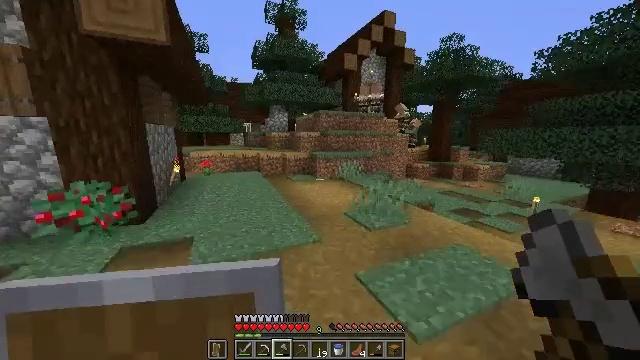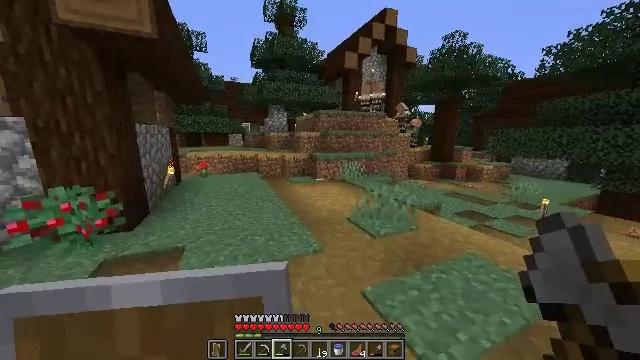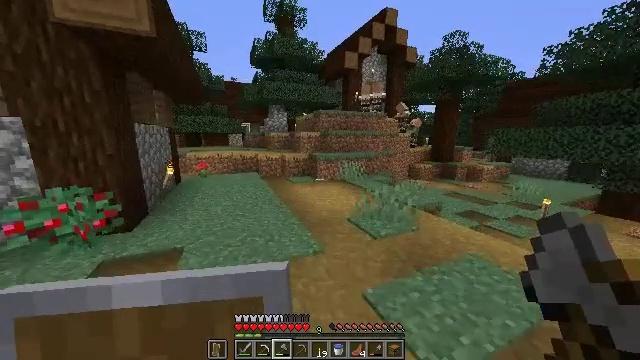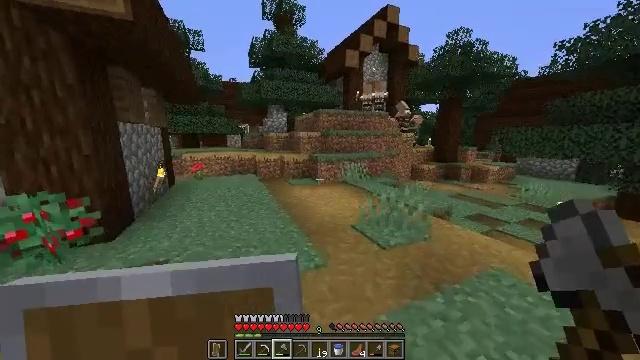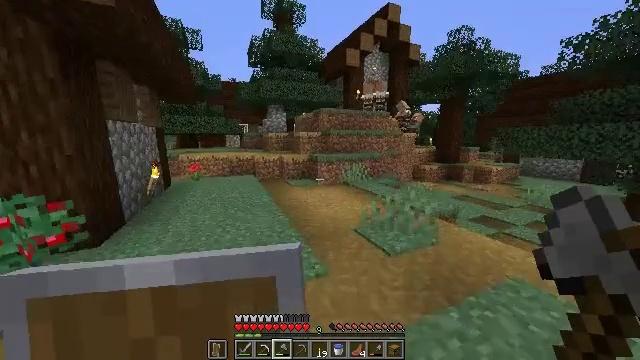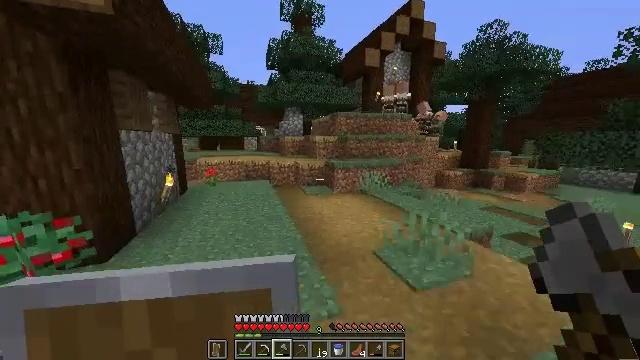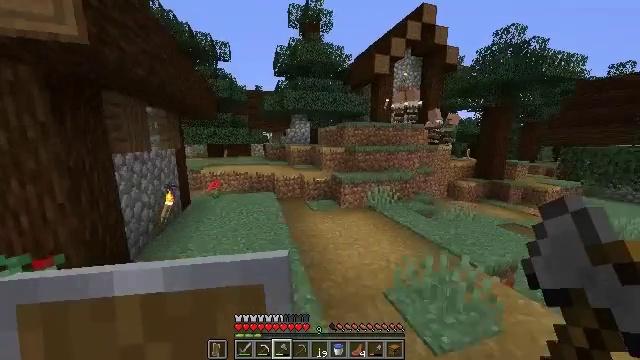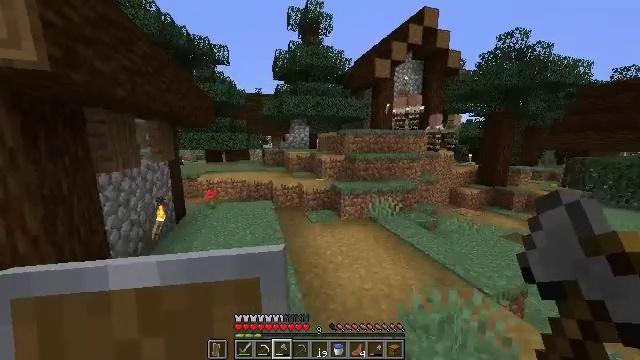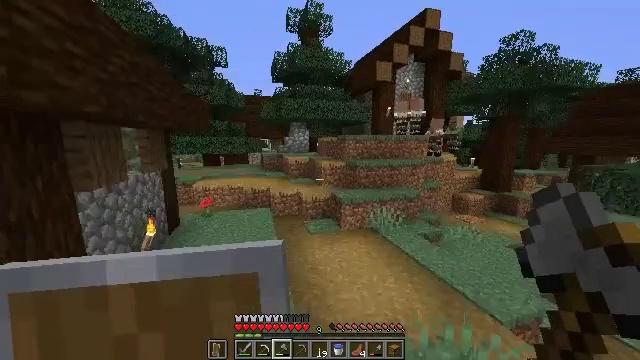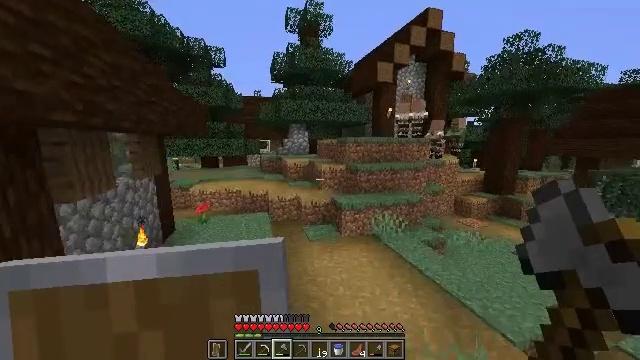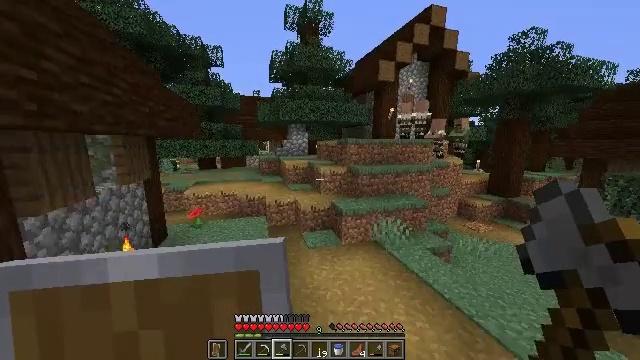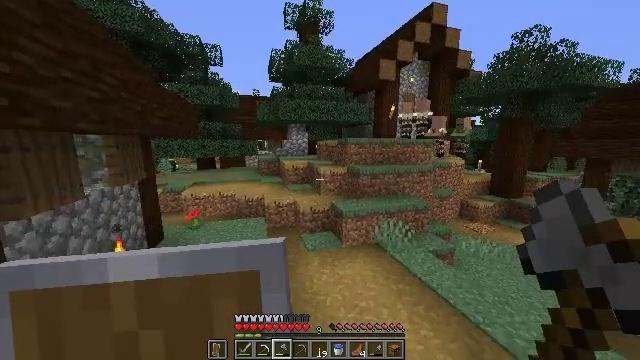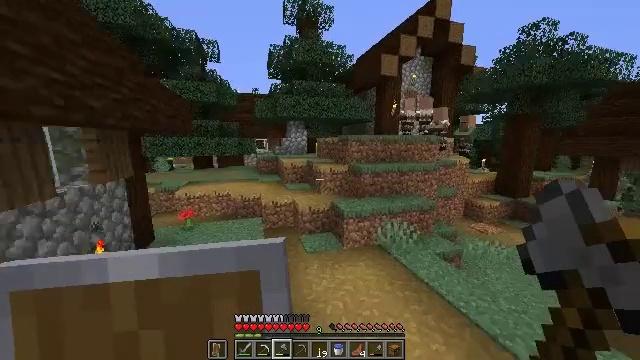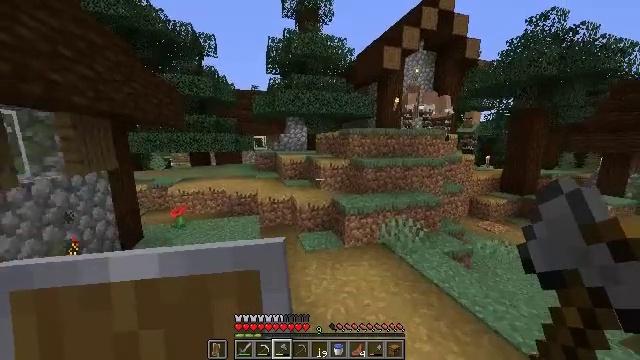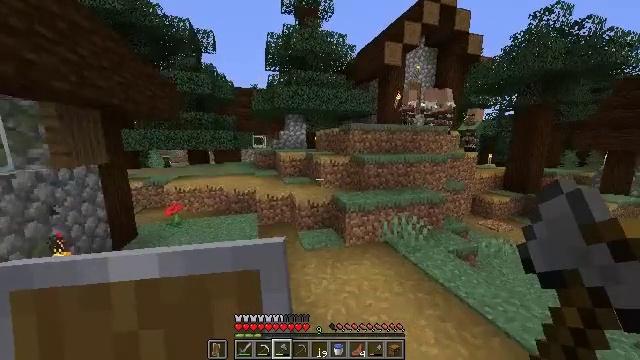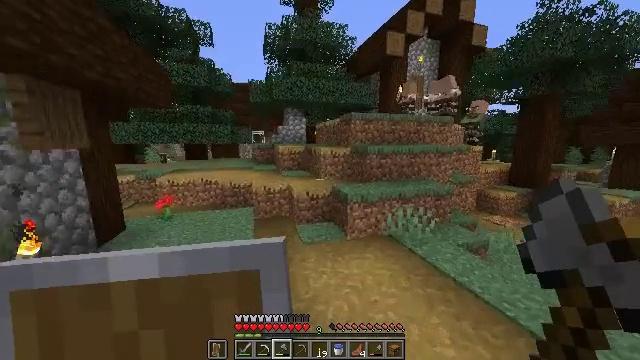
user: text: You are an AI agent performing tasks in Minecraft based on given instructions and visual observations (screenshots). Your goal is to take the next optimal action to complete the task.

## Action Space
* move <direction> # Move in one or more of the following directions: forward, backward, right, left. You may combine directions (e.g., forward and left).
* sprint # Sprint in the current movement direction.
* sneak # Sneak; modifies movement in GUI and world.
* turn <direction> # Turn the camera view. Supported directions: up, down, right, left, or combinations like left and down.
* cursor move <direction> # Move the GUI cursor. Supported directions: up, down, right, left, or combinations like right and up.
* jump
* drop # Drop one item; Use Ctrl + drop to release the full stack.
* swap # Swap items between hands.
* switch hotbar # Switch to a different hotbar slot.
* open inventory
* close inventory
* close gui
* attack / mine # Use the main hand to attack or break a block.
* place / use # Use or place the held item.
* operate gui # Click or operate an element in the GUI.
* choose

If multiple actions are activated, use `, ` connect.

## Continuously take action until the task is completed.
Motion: motion action
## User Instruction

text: Mine a chest to move it.
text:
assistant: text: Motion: move forward
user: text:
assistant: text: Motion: move forward
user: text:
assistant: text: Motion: move forward
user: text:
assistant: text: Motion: move forward
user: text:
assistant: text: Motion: move forward, turn left, jump
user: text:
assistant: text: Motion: move forward, turn left, jump
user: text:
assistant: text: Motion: move forward, jump
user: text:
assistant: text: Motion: move forward, jump
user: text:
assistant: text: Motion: move forward
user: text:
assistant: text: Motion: move forward
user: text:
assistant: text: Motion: move forward
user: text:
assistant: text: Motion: move forward
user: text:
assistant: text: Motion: move forward
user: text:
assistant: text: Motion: move forward
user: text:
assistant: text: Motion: move forward
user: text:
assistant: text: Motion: move forward, turn left
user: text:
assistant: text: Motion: move forward, turn left
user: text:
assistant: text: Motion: move forward, turn left
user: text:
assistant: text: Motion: move forward
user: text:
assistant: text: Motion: move forward
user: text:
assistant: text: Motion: move forward
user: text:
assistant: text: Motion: move forward
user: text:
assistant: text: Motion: move forward
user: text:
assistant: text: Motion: move forward, turn right and up
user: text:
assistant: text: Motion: move forward, turn right and up
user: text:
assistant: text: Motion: move forward, turn right
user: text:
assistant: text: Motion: move forward, turn left and down
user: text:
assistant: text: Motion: move forward, turn left and down
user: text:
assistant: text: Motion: move forward
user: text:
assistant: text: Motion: move forward, turn right and up, jump